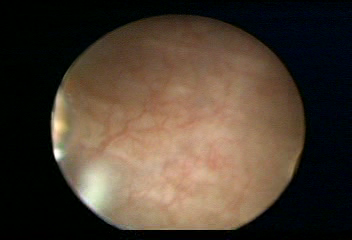
Modality: WLC
Class: Normal mucosa
Bladder cancer association: No